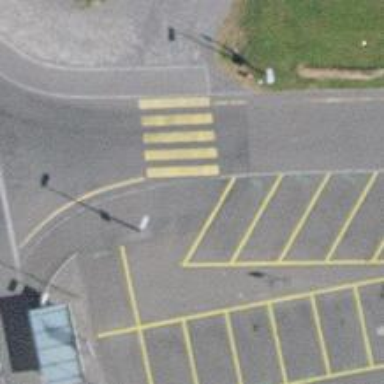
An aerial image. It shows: Uncontrolled zebra crossing with notable zebra markings.